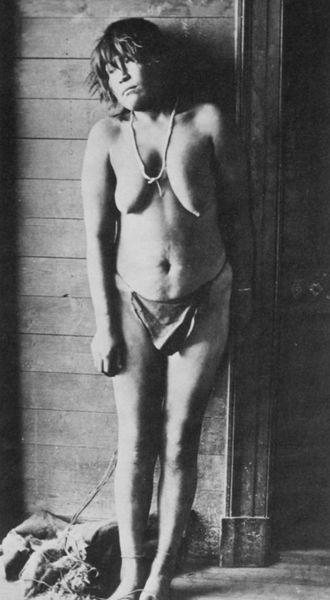
Titel: Gefangene Indianerin
Künstler: Chilenischer Photograph
Standort: New York (New York)
Institution: Collection Hack Hoffenberg
Schlagwörter: akt, lendenschurz, nackt, wäsche, brust, busen, frau, holz, profil, schmuck, schwarz, tür, weiss, tuch, hose, wand, rahmen, haare, schnur, stoff, decke, brüste, bündel, kette, mauer, türrahmen, nabel, bauch, foto, fotografie, fugen, lende, mauerwerk, schwarz weiss, photo, armreif, hängend, unterhose, holzwand, schlüpfer, indio, eingebohrene, zerzaust, aktfotografie, profelliert, stück stoff, türprofel, ureinwohnerin